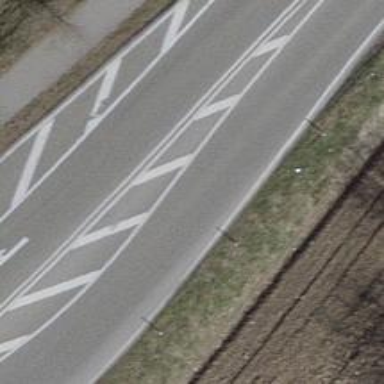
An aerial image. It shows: Asphalt road classified as primary highway.